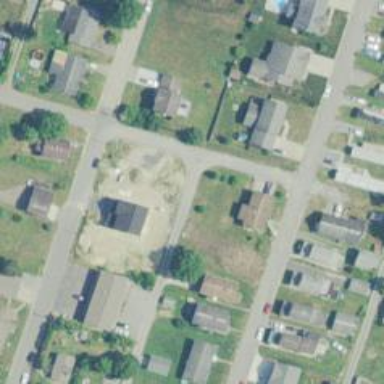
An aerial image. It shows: Alley classified as service road.